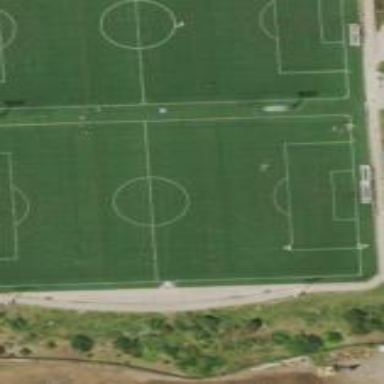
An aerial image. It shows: Artificial turf soccer pitch for leisure activities.